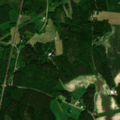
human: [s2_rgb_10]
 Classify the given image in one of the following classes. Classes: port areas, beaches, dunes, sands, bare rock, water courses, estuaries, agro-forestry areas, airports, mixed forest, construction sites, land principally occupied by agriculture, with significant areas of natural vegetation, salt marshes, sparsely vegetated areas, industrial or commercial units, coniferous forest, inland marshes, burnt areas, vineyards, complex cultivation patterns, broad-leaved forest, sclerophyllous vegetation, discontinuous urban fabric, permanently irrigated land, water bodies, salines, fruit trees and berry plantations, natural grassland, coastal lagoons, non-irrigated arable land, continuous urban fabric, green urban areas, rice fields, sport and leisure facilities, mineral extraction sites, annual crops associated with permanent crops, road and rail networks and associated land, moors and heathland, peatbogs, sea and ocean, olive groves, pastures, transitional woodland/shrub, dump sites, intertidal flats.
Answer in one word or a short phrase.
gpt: non-irrigated arable land, land principally occupied by agriculture, with significant areas of natural vegetation, coniferous forest, mixed forest